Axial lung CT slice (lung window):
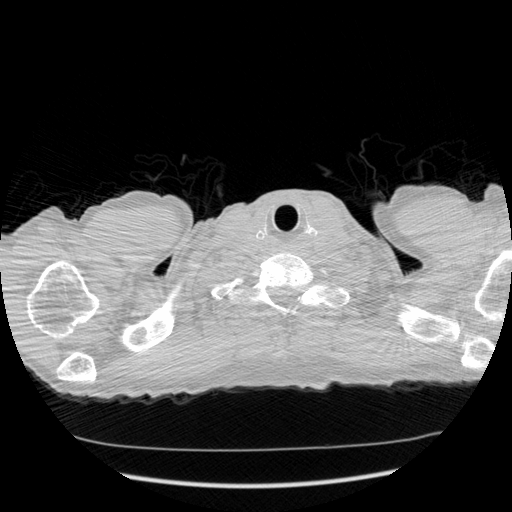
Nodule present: no